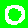
Digit: 0